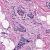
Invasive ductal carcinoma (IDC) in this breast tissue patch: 0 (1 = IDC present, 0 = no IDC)